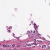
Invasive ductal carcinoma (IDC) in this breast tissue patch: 1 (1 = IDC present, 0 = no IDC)